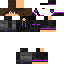
A male human skin with dark skin, wearing brown long hair dressed in a purple hoodie and black pants, featuring a closed mouth.